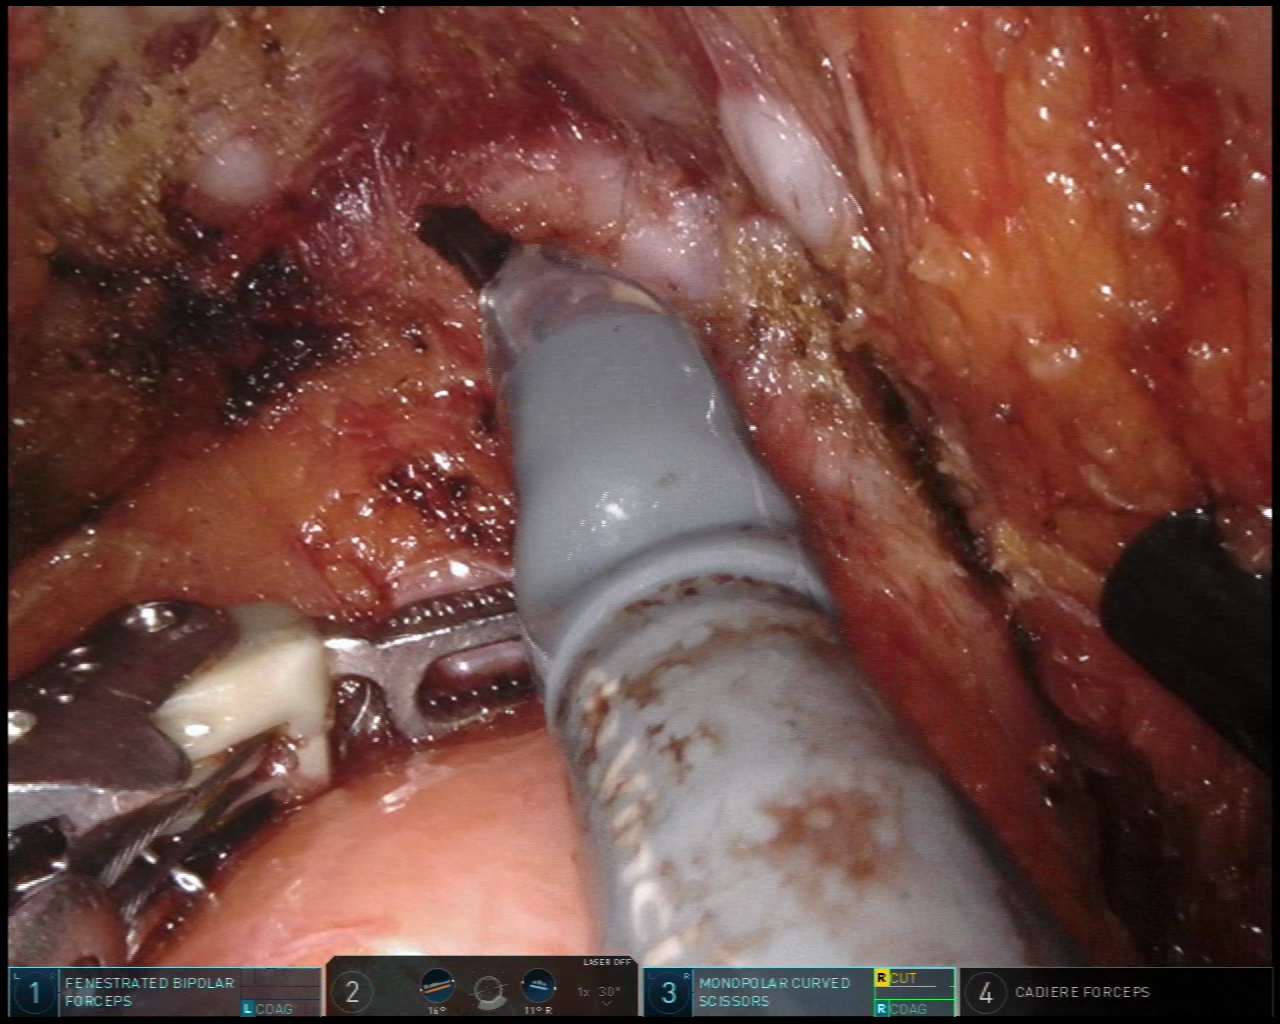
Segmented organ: vesicular_glands
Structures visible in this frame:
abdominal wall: no
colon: no
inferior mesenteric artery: no
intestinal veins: no
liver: no
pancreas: no
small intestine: no
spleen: no
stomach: no
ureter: no
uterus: no
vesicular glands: yes